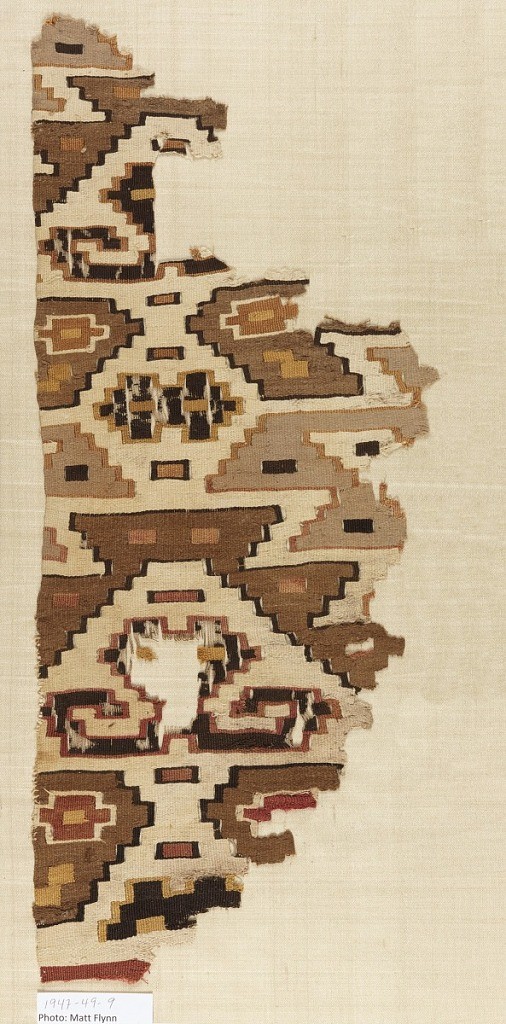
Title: Fragment
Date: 1100
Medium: cotton, wool Technique: slit tapestry
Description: Geometrical designs in tan and red. Motifs are outlined in contrasting shades.